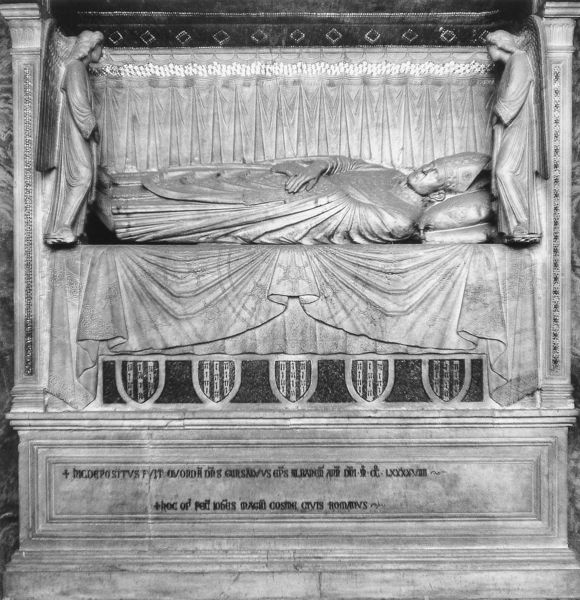
Titel: Grabmal des Kardinals Consalvo Garcia Gudiel
Künstler: Giovanni di Cosma
Standort: Rom, S. Maria Maggiore (EU - I - Latium)
Schlagwörter: flügel, marmor, pfeiler, säule, ornament, stein, tod, tot, toter, vorhang, kirche, stoff, engel, skulptur, statue, schrift, liegen, bischof, kissen, papst, polster, inschrift, büste, liegend, foto, fotografie, rom, wappen, begräbnis, sarg, grab, priester, mitra, fotographie, grabmal, latein, sarkophag